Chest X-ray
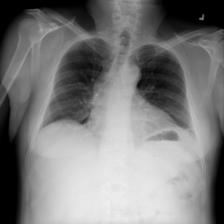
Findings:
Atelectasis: negative
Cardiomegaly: negative
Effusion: negative
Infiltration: negative
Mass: negative
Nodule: negative
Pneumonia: negative
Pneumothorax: negative
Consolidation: negative
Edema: negative
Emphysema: negative
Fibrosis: negative
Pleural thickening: negative
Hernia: negative